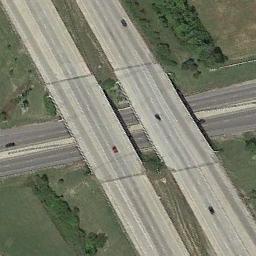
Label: overpass